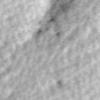
Label: no_change